Interaction volume radius: 10 \u00c5
Interaction volume height: 15 \u00c5
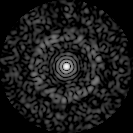
Disorder parameter: 0.821